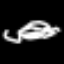
Label: squiggle